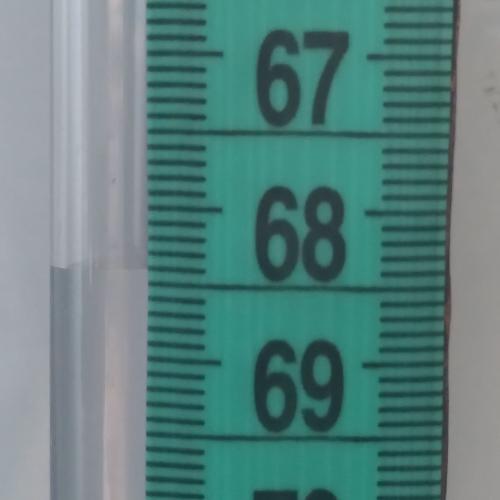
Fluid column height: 68.4 cm